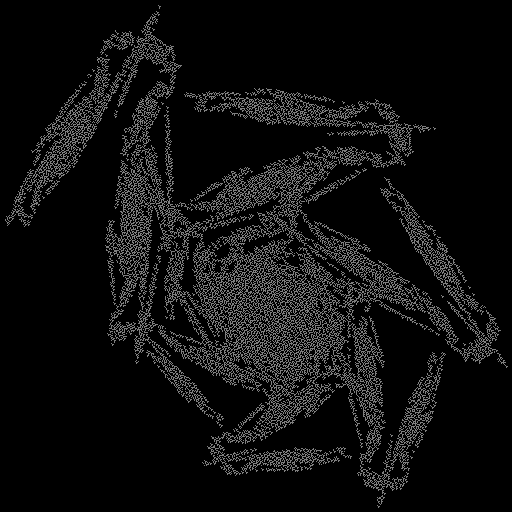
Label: morningglory